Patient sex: M
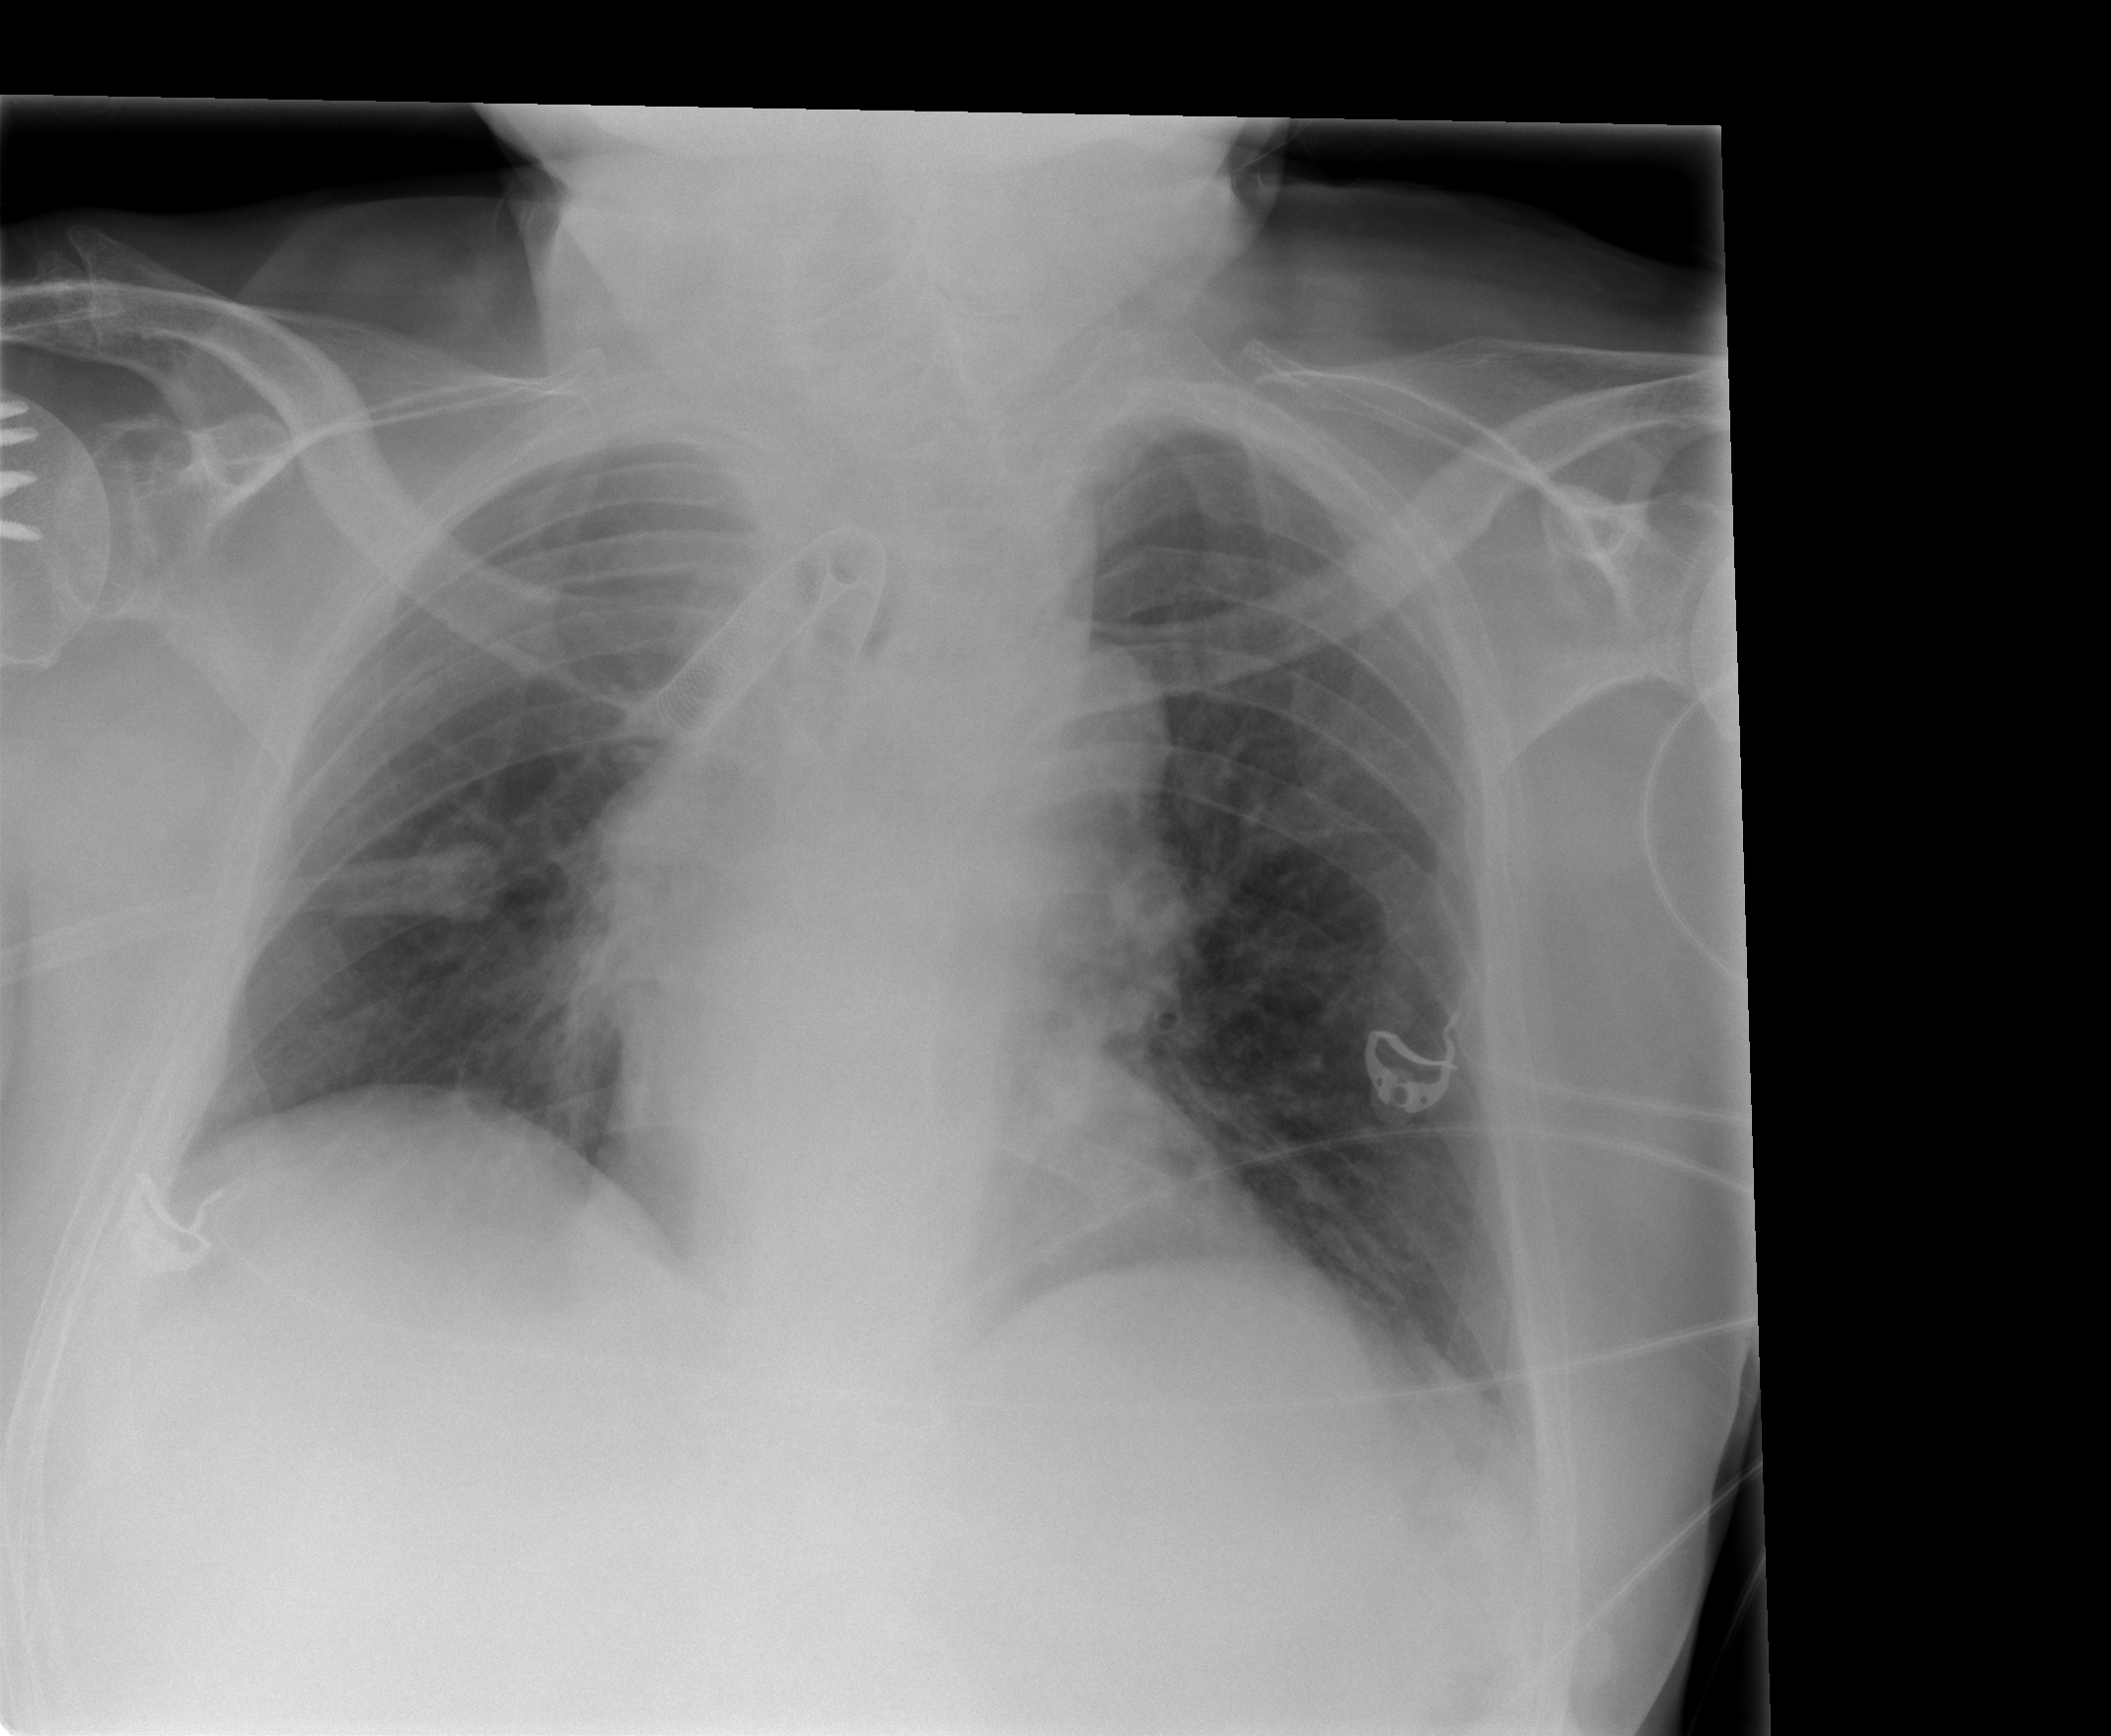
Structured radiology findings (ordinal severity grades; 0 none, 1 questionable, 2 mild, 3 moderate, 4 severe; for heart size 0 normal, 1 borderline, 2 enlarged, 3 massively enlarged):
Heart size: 2
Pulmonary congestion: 2
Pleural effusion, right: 2
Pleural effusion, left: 1
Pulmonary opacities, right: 0
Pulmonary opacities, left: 0
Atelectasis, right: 2
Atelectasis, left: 2